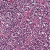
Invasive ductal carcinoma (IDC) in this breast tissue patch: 1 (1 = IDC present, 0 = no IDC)